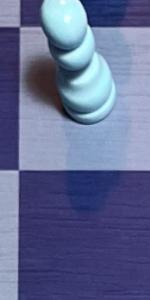
Label: Empty